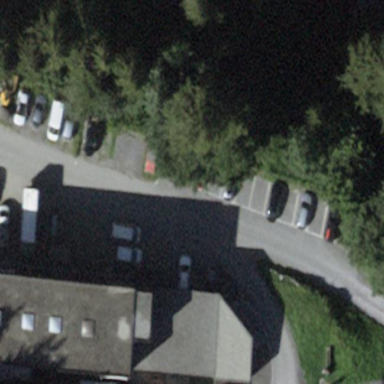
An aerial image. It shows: Parking area with surface.